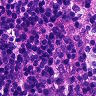
Metastatic tissue present: no